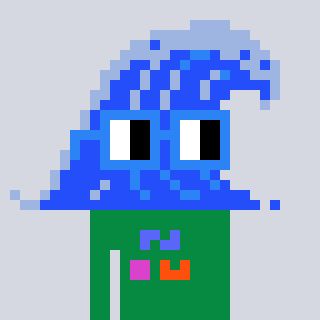
a pixel art character with square blue glasses, a wave-shaped head and a green-colored body on a cool background